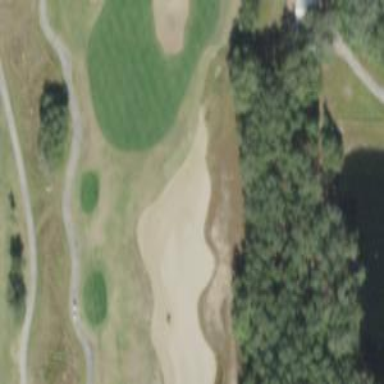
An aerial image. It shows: Water hazard on golf course.